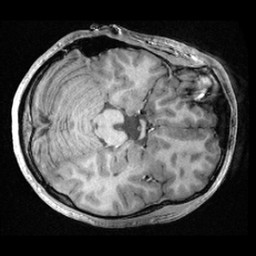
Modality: T1w
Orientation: axial
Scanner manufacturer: ge
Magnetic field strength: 3 T
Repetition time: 0.00716 s
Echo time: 0.002628 s